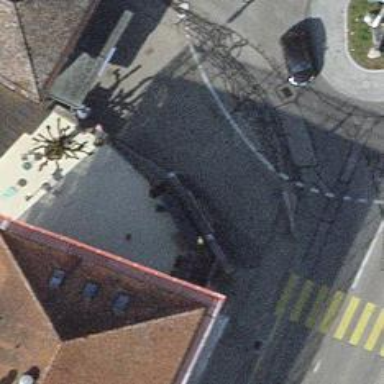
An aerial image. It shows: Bicycle repair station.